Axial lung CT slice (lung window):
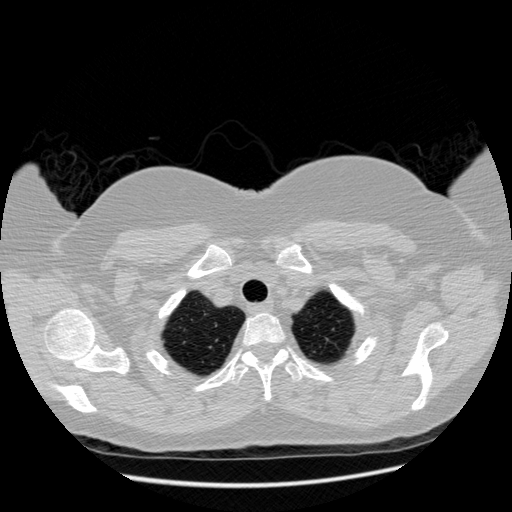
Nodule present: no